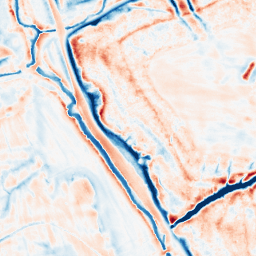
Category: edge_preserving
Decomposition family: bilateral
Decomposition parameters: d: 21
sigma_color: 150
sigma_space: 50
Upsampling method: sinc_hamming
Upsampling parameters: scale: 2
kernel_size: 4
Upsampling scale: 2